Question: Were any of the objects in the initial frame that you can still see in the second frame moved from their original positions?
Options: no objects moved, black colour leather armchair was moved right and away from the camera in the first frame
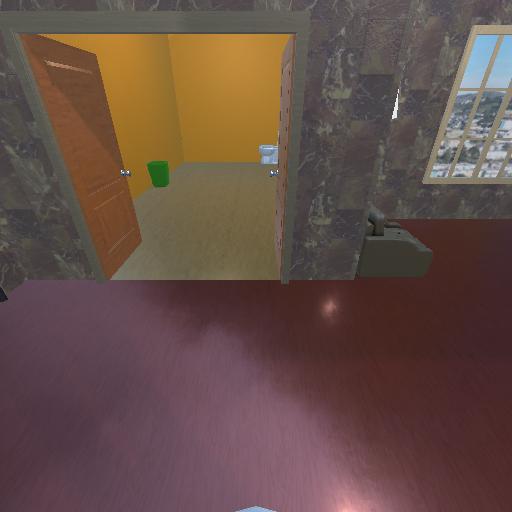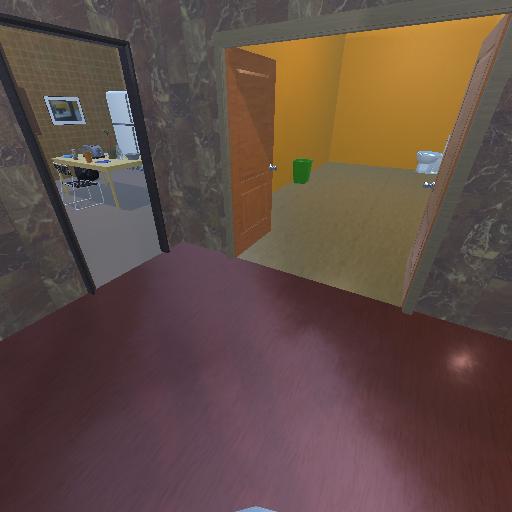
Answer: no objects moved